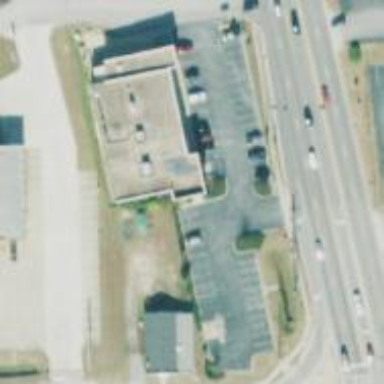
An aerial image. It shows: Healthcare clinic.